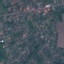
Label: Residential